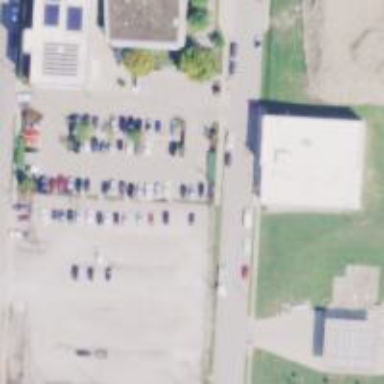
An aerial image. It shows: Parking area with surface.